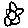
Label: flower